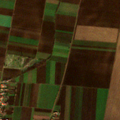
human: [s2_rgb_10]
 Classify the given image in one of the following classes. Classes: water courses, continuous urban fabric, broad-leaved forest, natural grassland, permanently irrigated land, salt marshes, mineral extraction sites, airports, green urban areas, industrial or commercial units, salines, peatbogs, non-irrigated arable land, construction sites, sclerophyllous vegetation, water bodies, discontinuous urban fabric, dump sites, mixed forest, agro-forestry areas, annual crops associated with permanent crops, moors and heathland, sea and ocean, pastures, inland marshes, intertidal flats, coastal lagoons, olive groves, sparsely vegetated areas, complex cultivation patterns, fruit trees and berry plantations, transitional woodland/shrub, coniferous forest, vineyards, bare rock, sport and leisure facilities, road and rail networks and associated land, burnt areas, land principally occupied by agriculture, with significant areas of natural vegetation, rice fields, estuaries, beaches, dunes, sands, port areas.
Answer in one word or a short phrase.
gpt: discontinuous urban fabric, non-irrigated arable land